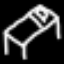
Label: bed